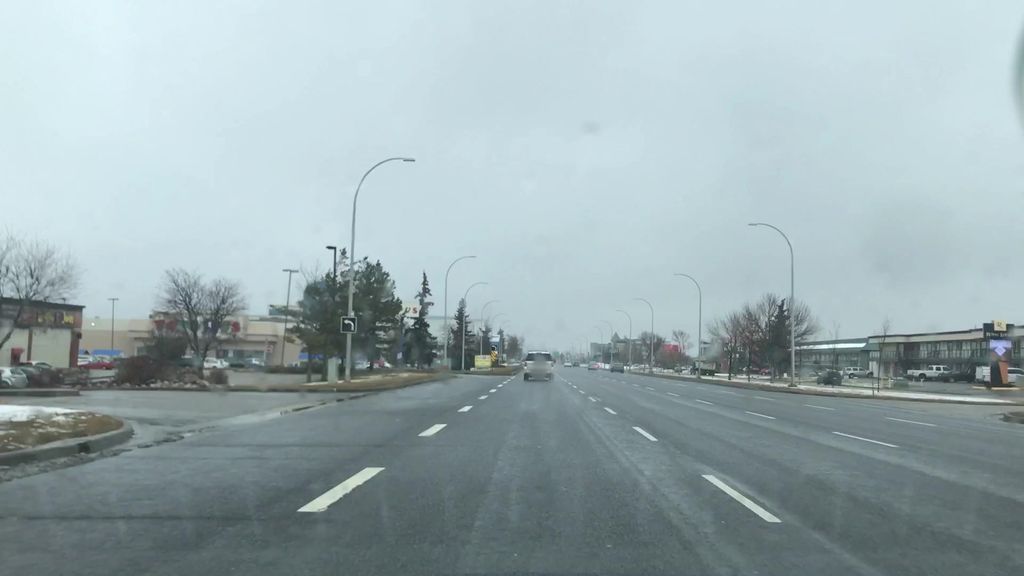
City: edmonton